Question: I'm creating a BarChart that contains multiple frequency bands as the category axis. What I want to do is to show a visible grouping of these frequency bands:
For example:
Freq x1 ~ Freq x2 = Band y (so the domain axis has values for category x1, x1.1, x1.2 till x2)
Freq x3 ~ Freq x4 = Band z (x3, x3.1 .....x4)
What I want to do is show markers for Band Y and Band Z in the graph. Note that based on the dataset that I may get, not all categories may be present. Say, for the 1st example, I've got values for x1 to x1.6 and so the band marker would be from x1 till x1.6
I hope I could explain my requirement. Is this possible in JFreeChart? If so, how may I go about achieving this?
Just to clarify a little more, <URL> of something that I want to achieve:
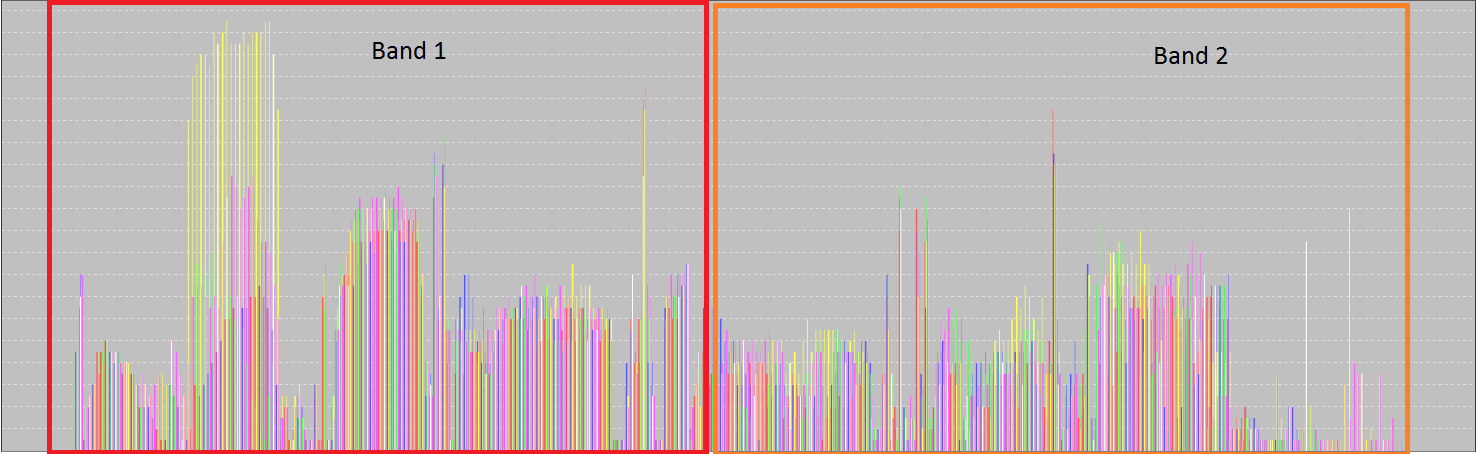
Answer: Do your Bands corresponded to Categories? If they do you can use a 'CategoryMarker'
'''
CategoryMarker marker = new CategoryMarker("Category 3");
marker.setLabel("Band Y");
marker.setPaint(Color.red);
marker.setOutlinePaint(Color.red);
marker.setAlpha(0.5f);
marker.setLabelAnchor(RectangleAnchor.TOP);
marker.setLabelTextAnchor(TextAnchor.TOP_CENTER);
marker.setLabelOffsetType(LengthAdjustmentType.CONTRACT);
plot.addDomainMarker(marker, Layer.BACKGROUND);
'''

I can't work out how to create a Mutli-CategoryMarker but you can create something similer by
adjusting the 'ItemMargin' and 'CategoryMargin' and adding additional 'CategoryMarkers'
'''
{
CategoryMarker marker = new CategoryMarker("Category 2");
marker.setLabel("Band X");
marker.setLabelAnchor(RectangleAnchor.TOP);
marker.setLabelTextAnchor(TextAnchor.TOP_CENTER);
marker.setLabelOffsetType(LengthAdjustmentType.CONTRACT);
plot.addDomainMarker(marker, Layer.BACKGROUND);
}
{
CategoryMarker marker = new CategoryMarker("Category 3");
plot.addDomainMarker(marker, Layer.BACKGROUND);
}
renderer.setItemMargin(0.0);
CategoryAxis axis = plot.getDomainAxis();
axis.setCategoryMargin(0);
}
'''

You could create a method to add multiple markers e.g
'''
private void addMarkers(List<Comparable> keys){
...
'''
A more correct solution may be to write your own implementation of the Renderer and accociated code